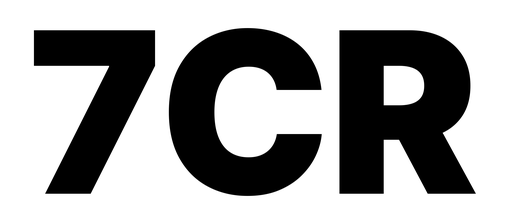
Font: Inter_Black